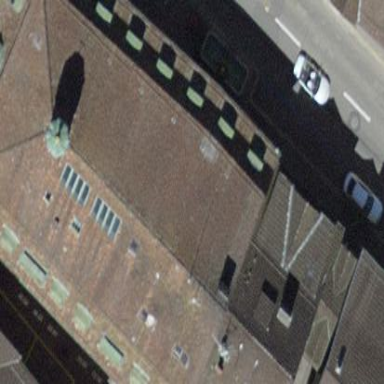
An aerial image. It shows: Commercial building with gambrel roof shape.